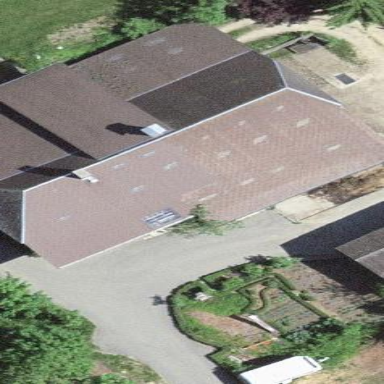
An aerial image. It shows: Farm building.